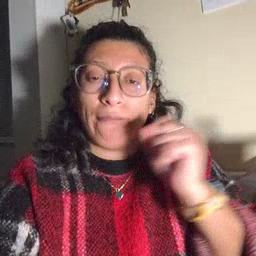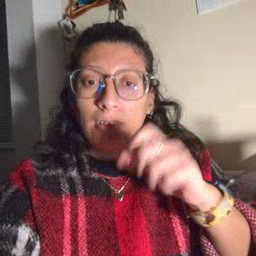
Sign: refrigerator